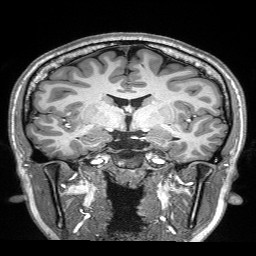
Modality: T1w
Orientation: sagittal